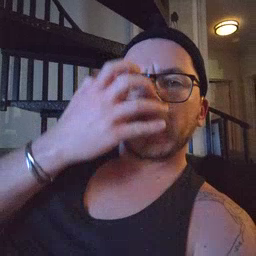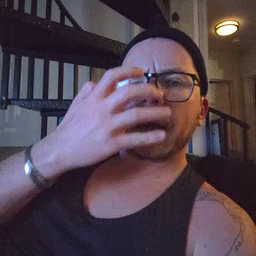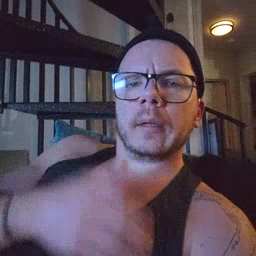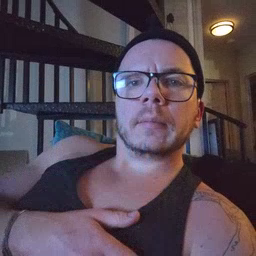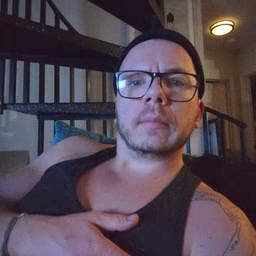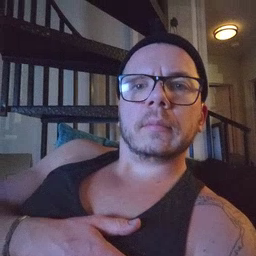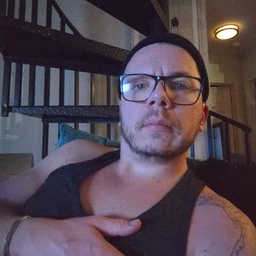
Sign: mad